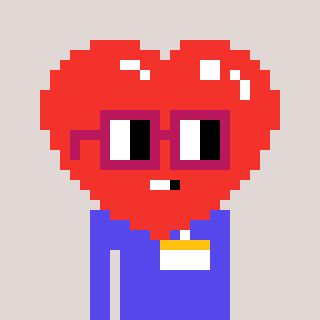
a pixel art character with square dark red glasses, a heart-shaped head and a computerblue-colored body on a warm background